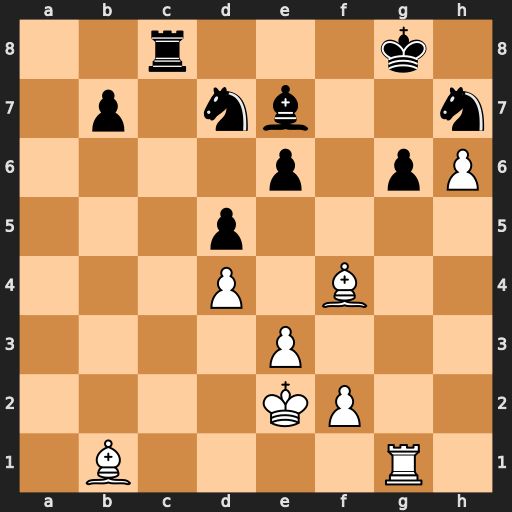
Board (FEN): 2r3k1/1p1nb2n/4p1pP/3p4/3P1B2/4P3/4KP2/1B4R1
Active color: w
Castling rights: -
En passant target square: -
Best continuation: Rxg6+ Kh8 Rg7 Nhf6 Rxe7